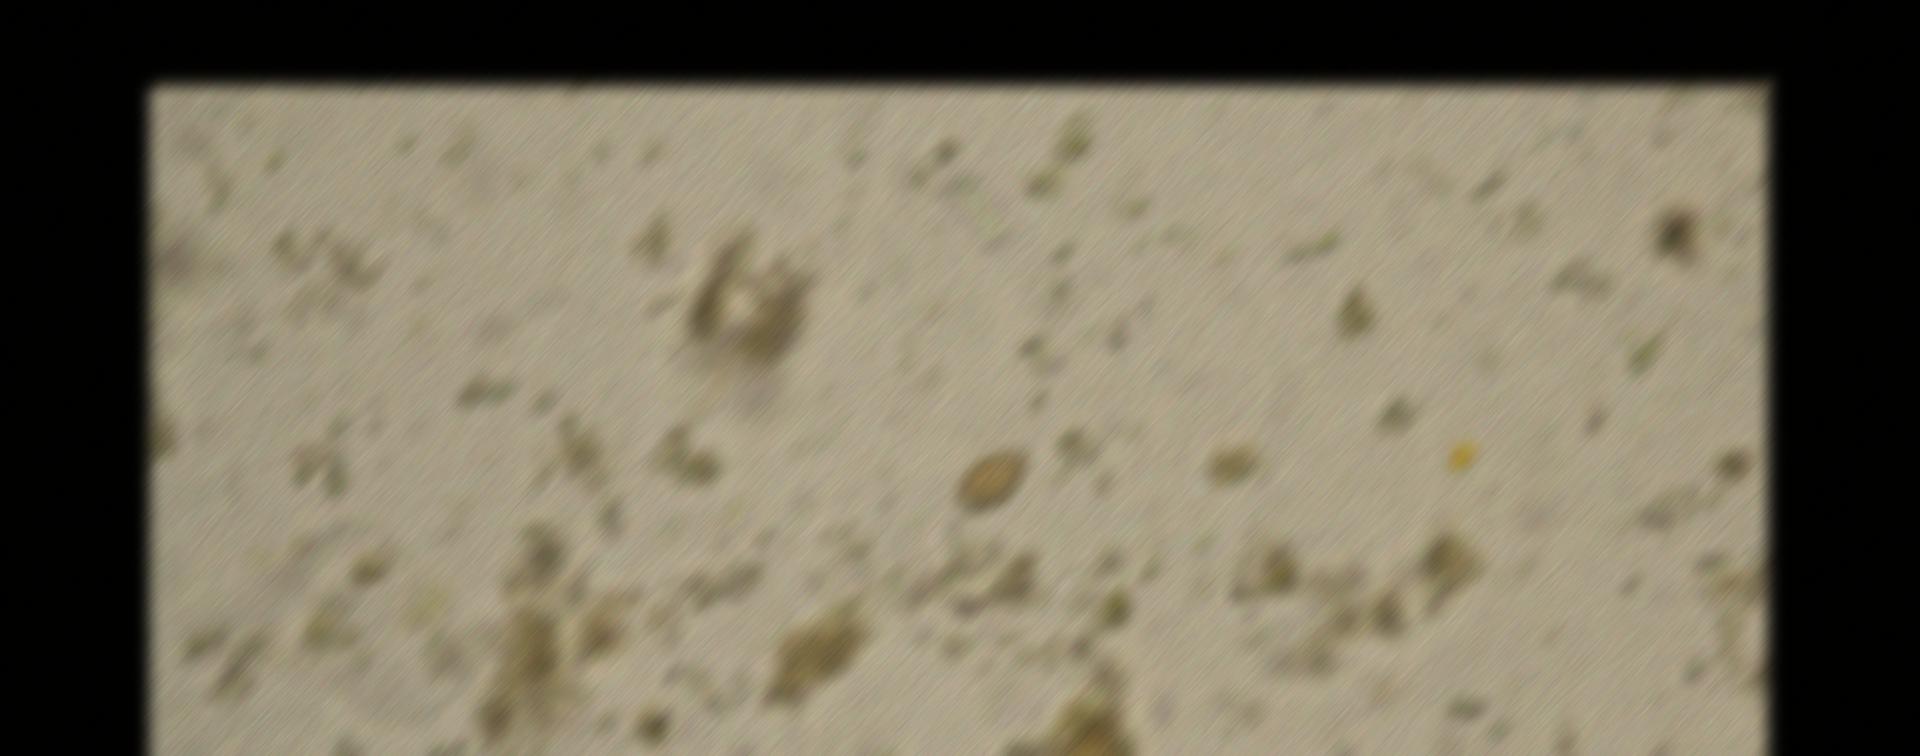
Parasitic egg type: Opisthorchis viverrine